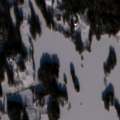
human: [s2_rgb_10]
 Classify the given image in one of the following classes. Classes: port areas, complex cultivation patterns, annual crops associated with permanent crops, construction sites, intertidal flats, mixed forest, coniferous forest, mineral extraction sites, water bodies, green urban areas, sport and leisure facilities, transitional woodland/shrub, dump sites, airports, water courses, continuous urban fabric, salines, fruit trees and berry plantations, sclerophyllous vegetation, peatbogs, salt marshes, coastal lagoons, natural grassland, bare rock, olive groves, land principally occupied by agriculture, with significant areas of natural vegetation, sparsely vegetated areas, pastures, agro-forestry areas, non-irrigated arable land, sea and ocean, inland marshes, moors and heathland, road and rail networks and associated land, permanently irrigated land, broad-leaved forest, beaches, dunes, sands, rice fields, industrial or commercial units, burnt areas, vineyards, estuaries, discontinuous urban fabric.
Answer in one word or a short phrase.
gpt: land principally occupied by agriculture, with significant areas of natural vegetation, coniferous forest, mixed forest, water bodies